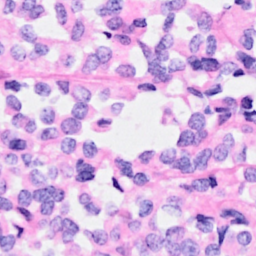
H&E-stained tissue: Breast